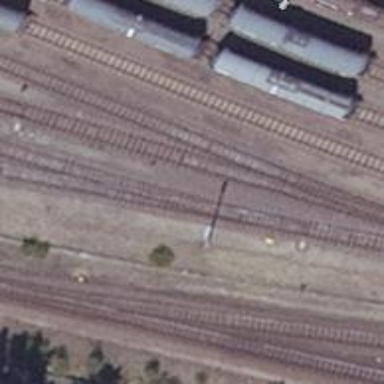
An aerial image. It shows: Railway switch.